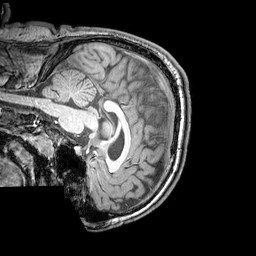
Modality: T1w
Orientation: sagittal
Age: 24
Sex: male
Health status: healthy
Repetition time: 0.081 s
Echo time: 0.037 s